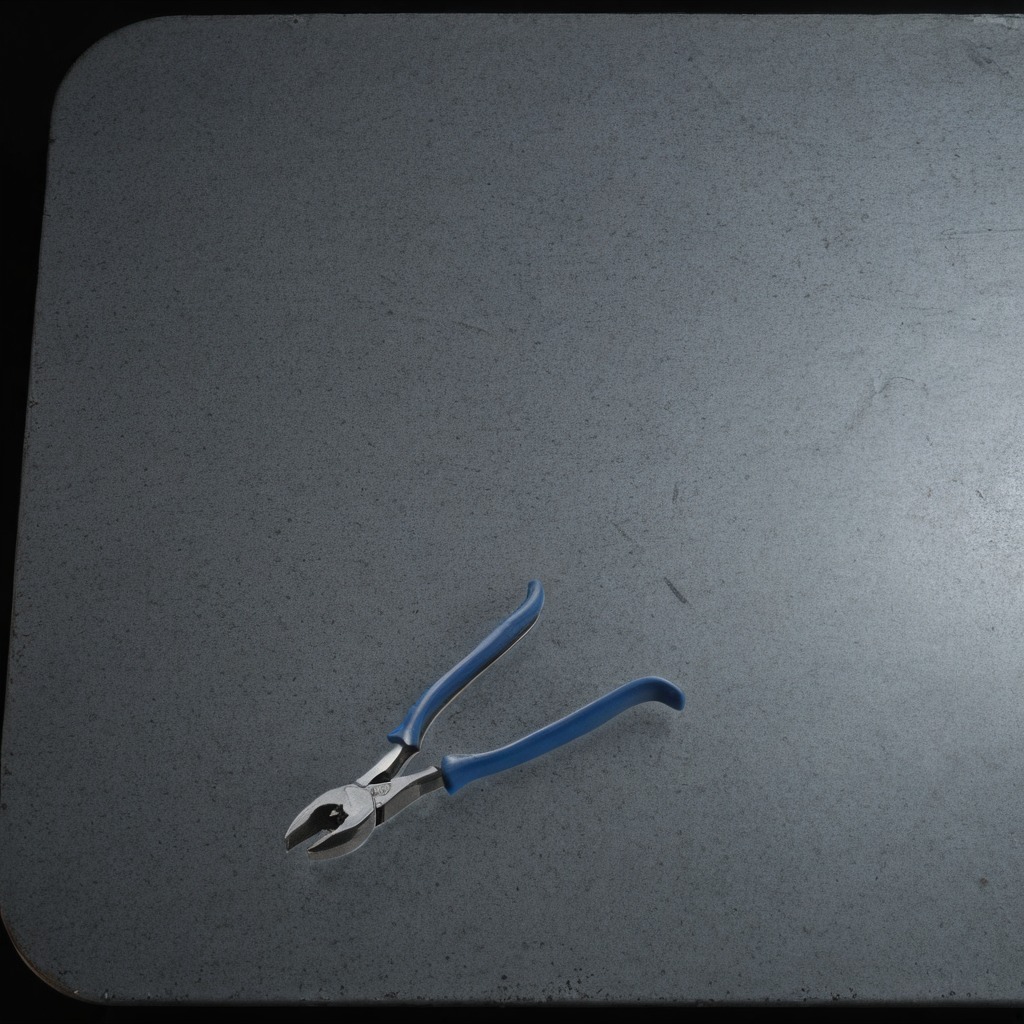
A plier is lying on the clean granite table inside a workshop at night.